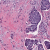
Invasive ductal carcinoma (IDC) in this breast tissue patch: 1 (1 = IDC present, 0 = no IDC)